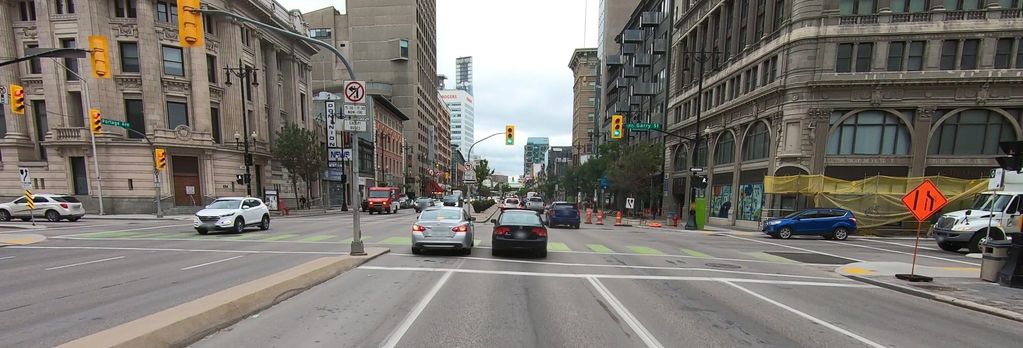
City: winnipeg